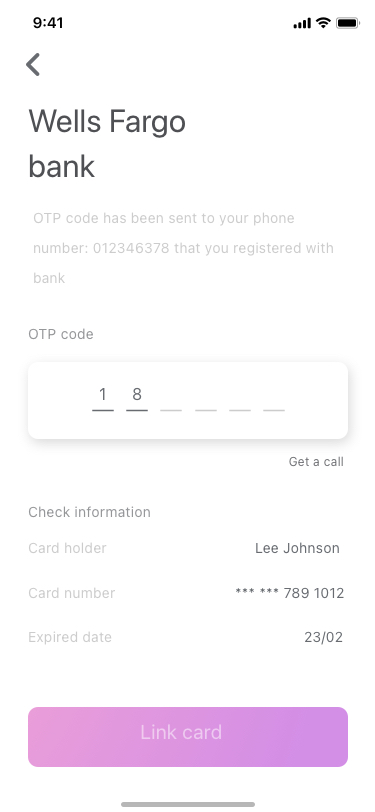
Text in this UI design:
Wells Fargo
bank
OTP code has been sent to your phone number: 012346378 that you registered with bank
Card holder
Card number
Lee Johnson
*** *** 789 1012
Expired date
23/02
Check information
OTP code
1
8
Get a call
Link card